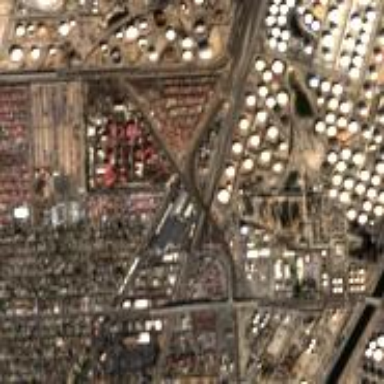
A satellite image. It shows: Industrial area primarily used for oil-related activities.